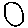
Label: circle